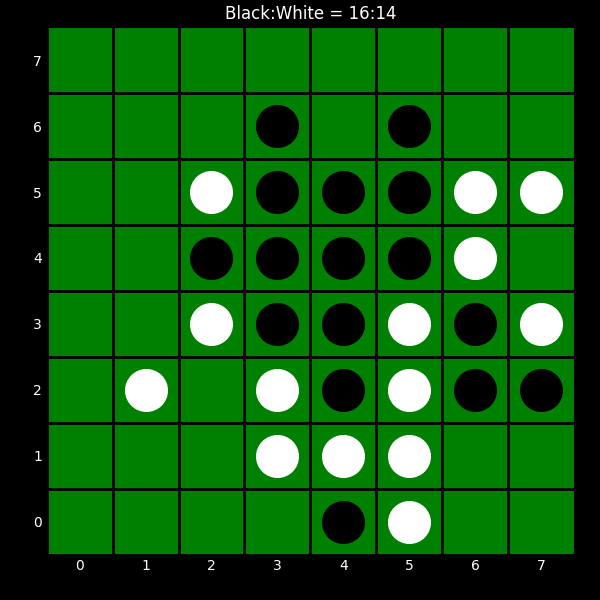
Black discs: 16
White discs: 14